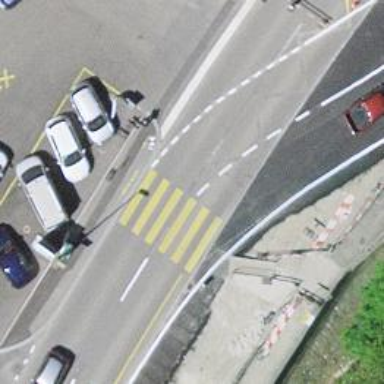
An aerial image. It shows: Uncontrolled crossing with zebra marking and crossing island.